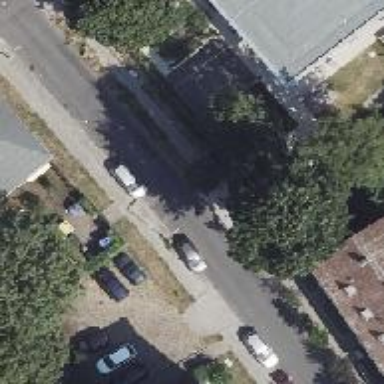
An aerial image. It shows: There is parking obstacle present.